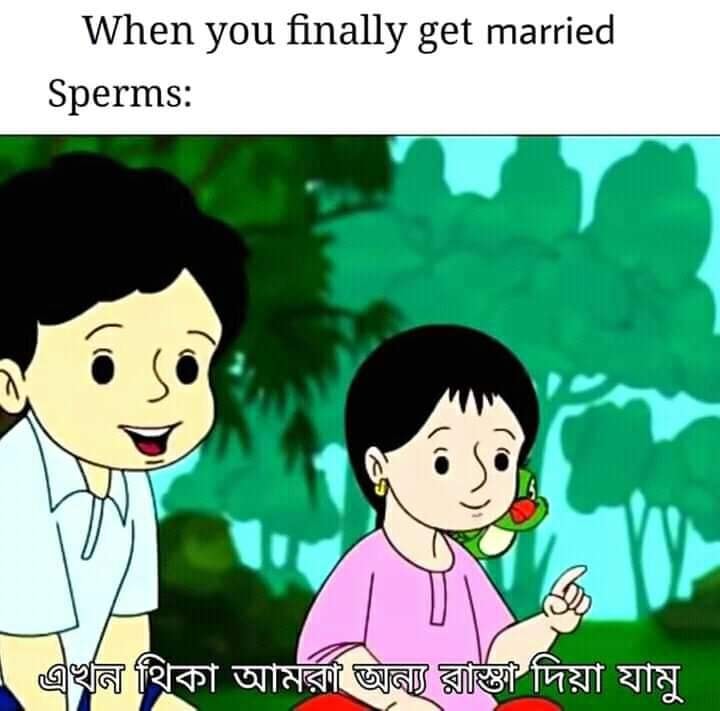
Caption: When you finally get married    Sperms:   এখন থিকা আমরা অন্য রাস্তা দিয়া যামু
Label: non-hate